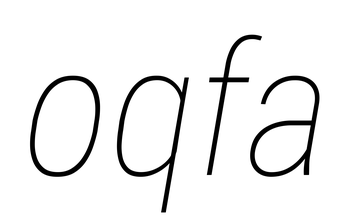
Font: Roboto-Italic_Condensed_Thin_Italic